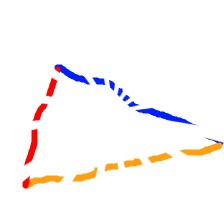
Shape: triangle